Current action and preconditions to check: path_clear

Your task: For each precondition in the list above, predict whether it will hold at this action.

Consider the current scene as observed from the mobile robot's camera, and analyze the predicted future states of all dynamic agents (e.g., people, animals, vehicles, or any moving entities) within the NEXT SECOND.

IMPORTANT: Only answer "very likely" if you are absolutely certain—based on strong, clear evidence—that a dynamic agent will violate the precondition in the predicted future state. Do NOT answer "very likely" for unlikely, ambiguous, or low-probability risks.

Ask yourself for each precondition: Is there a high probability, with clear and convincing evidence, that the predicted future states of any dynamic agent will interfere with the predicted future state of the currently executing action within the NEXT SECOND, causing that precondition to fail?

Assess the risk level based on these predictions. Use "likely" or "very likely" if motions create a clear risk of interference.

Use "neutral" or "improbable" if agents are nearby but their predicted paths are clearly diverging or non-conflicting.

Failure Risk Categories: "very improbable", "improbable", "neutral", "likely", "very likely"

Answer Format: Output ONLY the probability_of_failure value from these categories: "very improbable", "improbable", "neutral", "likely", "very likely"

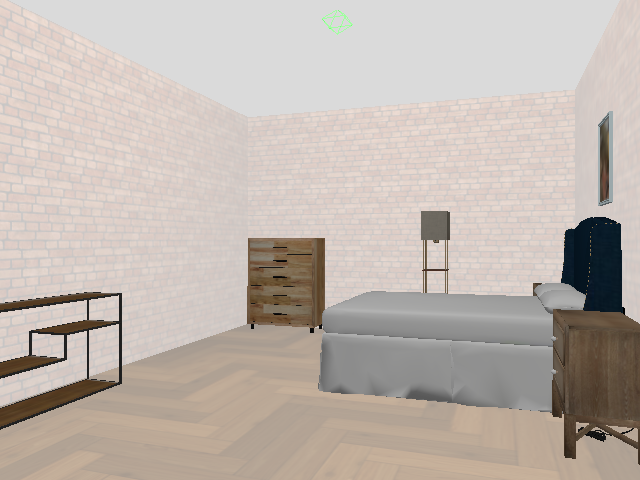

Answer: very improbable